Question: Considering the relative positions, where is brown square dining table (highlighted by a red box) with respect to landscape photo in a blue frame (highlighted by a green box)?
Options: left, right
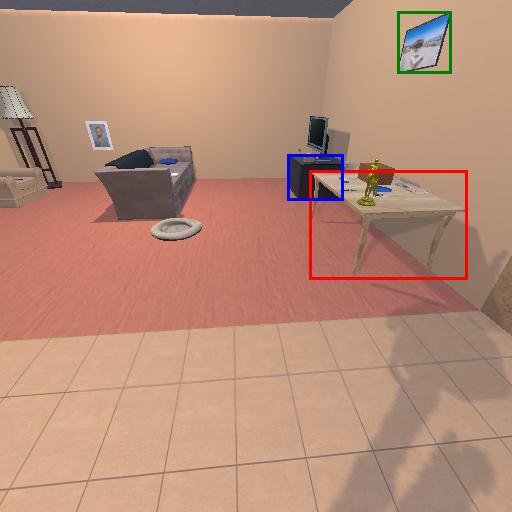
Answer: left